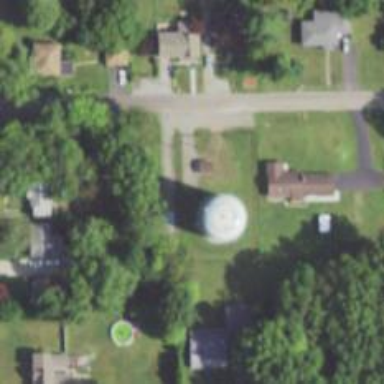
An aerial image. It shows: Water tower that is man-made.